Aerial crown-view tile of a tropical tree (Barro Colorado Island, Panama), acquired 20250217:
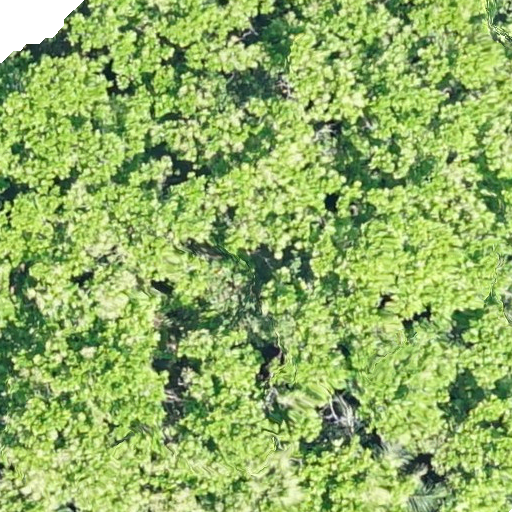
Species: Anacardium excelsum
GBIF accepted scientific name: Anacardium excelsum
Crown area: 645.697 m²